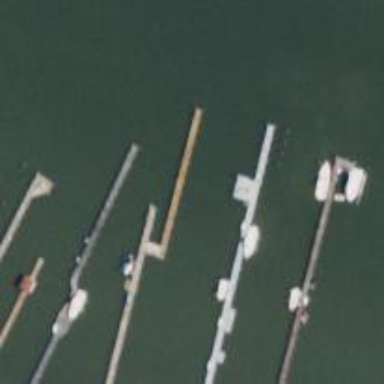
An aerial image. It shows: Man-made pier.